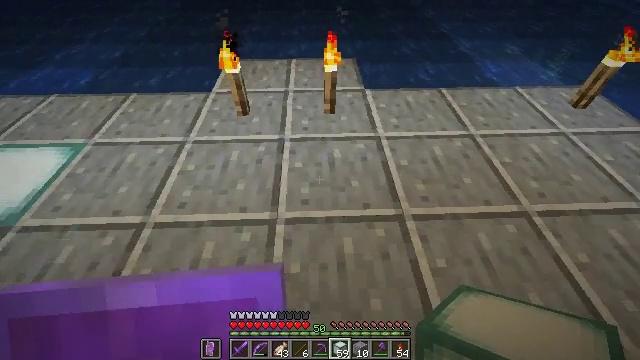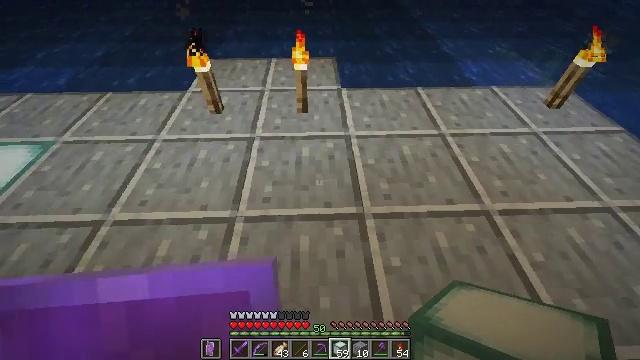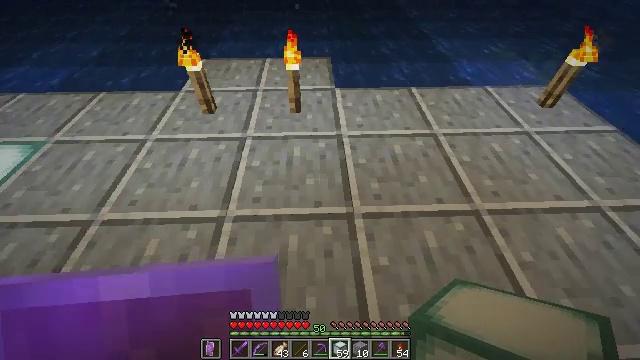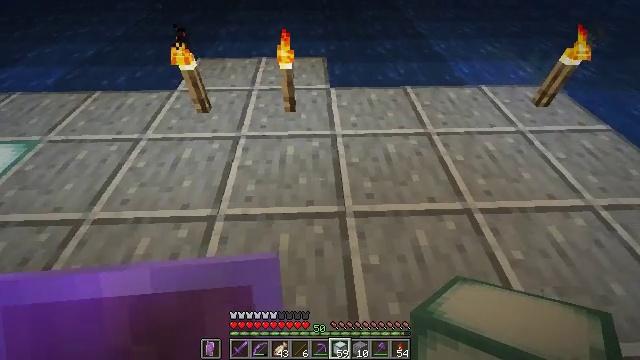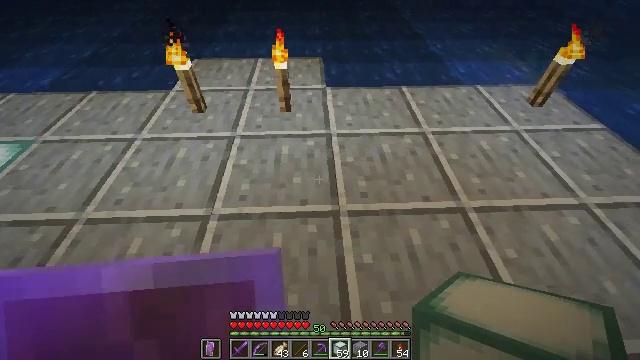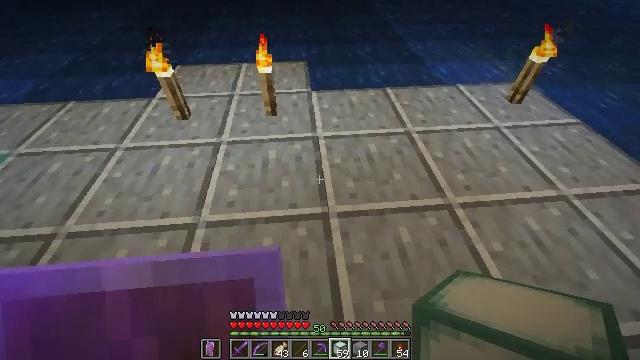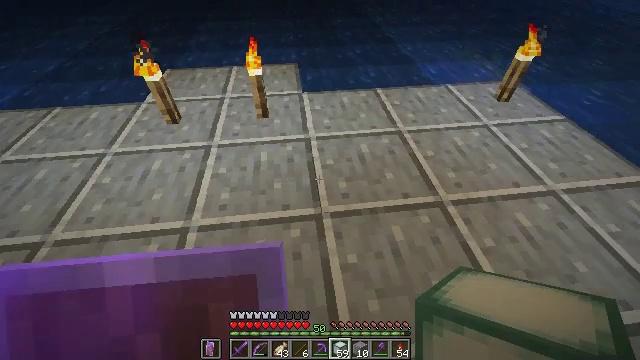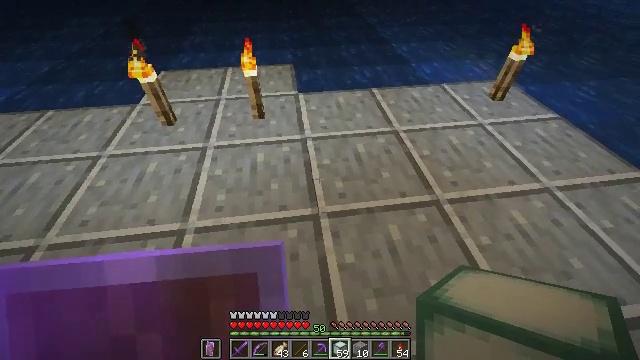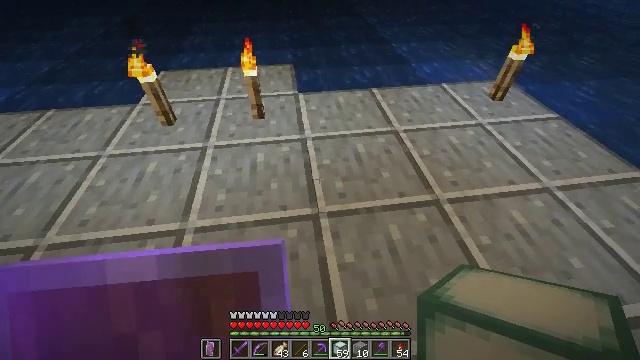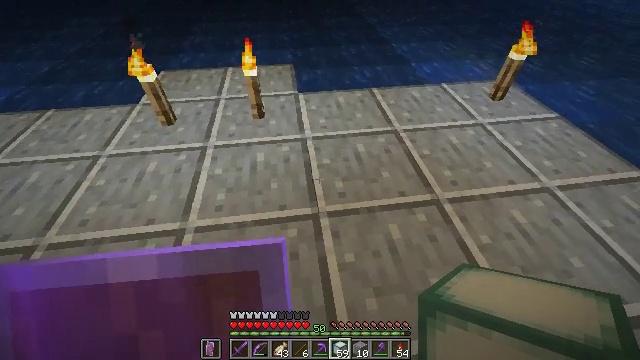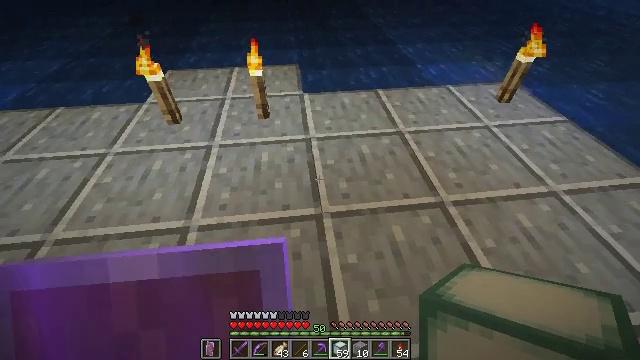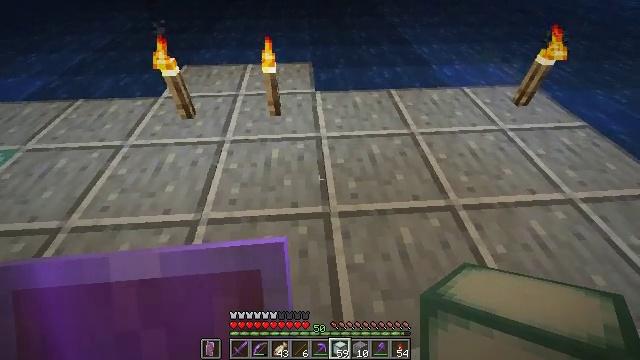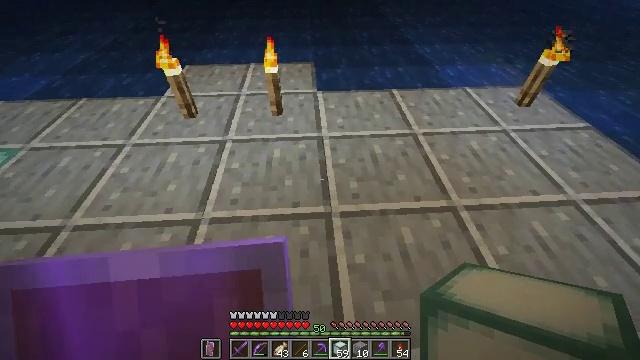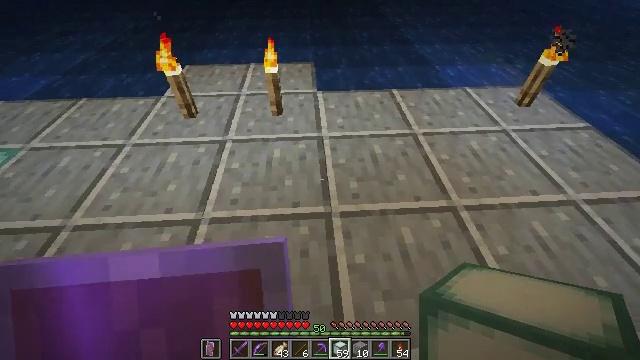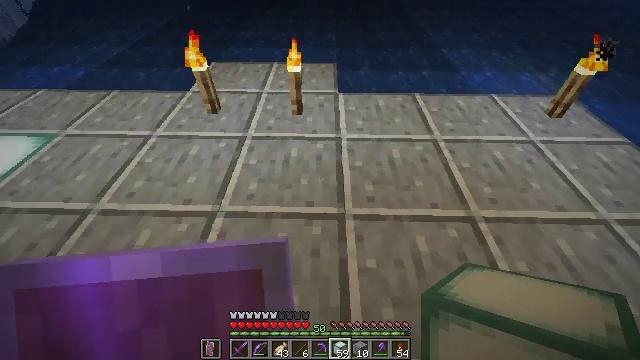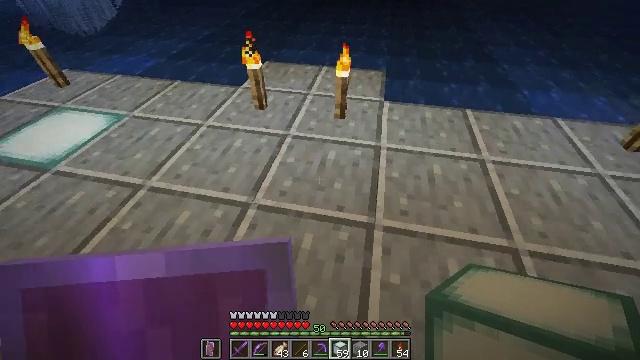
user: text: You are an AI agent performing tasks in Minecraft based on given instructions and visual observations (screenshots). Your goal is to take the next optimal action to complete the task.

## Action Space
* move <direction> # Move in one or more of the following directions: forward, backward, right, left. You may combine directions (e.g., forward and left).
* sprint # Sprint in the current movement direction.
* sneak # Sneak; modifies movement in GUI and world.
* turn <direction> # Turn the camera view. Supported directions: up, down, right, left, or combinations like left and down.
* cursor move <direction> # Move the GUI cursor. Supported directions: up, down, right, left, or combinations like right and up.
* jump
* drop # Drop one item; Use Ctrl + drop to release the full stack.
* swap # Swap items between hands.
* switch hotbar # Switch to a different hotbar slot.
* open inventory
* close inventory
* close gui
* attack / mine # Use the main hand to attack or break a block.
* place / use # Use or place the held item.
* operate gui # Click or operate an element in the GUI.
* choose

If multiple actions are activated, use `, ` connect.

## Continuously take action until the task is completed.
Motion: motion action
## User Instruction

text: Collect the polished andesite by holding left button.
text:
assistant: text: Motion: move right
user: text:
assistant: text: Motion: no_op
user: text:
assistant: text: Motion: no_op
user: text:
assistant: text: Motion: no_op
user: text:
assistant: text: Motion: turn right
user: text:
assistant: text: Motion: turn right
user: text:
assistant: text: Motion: no_op
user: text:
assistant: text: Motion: no_op
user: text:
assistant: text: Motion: no_op
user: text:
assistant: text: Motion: turn left
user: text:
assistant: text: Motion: turn left
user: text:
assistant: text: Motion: no_op
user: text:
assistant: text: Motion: no_op
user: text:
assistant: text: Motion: turn left
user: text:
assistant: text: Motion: turn left
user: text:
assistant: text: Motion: turn left
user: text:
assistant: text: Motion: turn left
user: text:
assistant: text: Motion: no_op
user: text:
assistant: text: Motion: no_op
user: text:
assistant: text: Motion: no_op
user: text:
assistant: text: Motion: no_op
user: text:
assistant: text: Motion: no_op
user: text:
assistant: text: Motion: no_op
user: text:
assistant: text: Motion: no_op
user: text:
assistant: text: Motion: no_op
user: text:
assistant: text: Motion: no_op
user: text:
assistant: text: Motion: no_op
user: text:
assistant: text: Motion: no_op
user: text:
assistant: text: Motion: move left
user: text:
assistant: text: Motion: move left